Question: i recently found that wmic (windows management intrumentation command-line) existed :D, which is far better w/ more options than the regular "tasklist" in cmd that saves me time.
But i found a problem when exporting to .txt, is this: .. is this a known "glitch/bug"? i couldn't find anything online that demonstrated this..
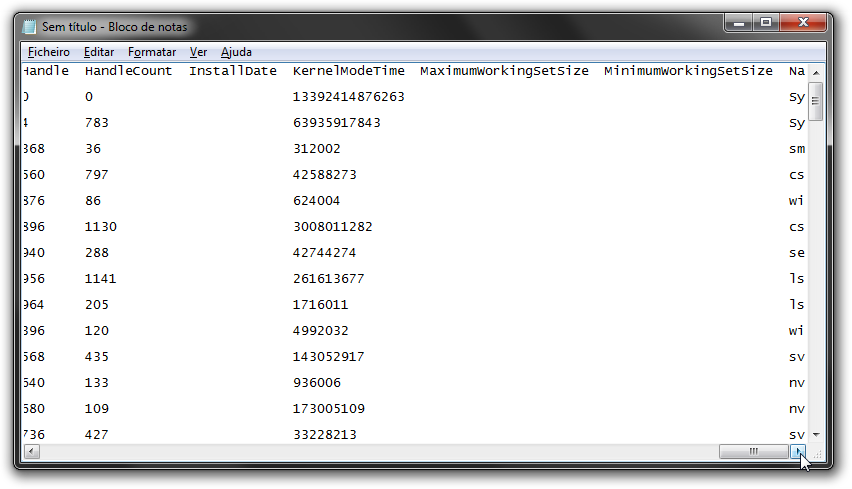
Answer: You have no problems with your files. You have a problem with notepad. There is a limit of 1024 characters in the length of the line. The 1025th character and following are moved to next line.